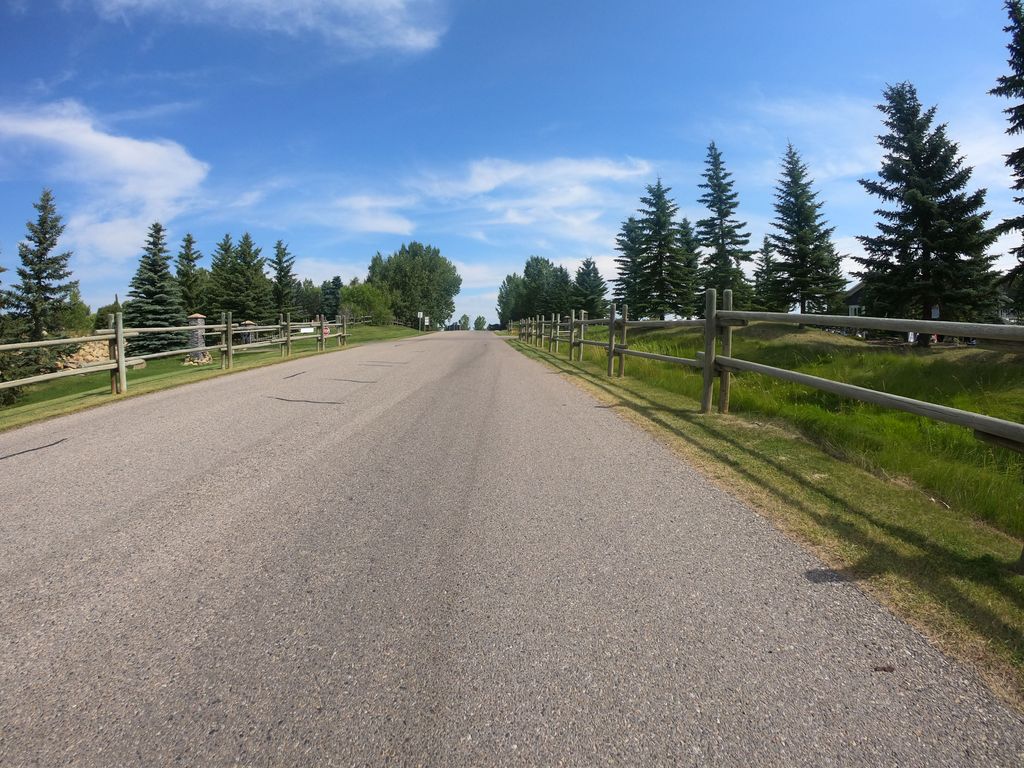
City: calgary